Field crop: maize
Growth stage: 2
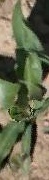
Species: maize